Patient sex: M
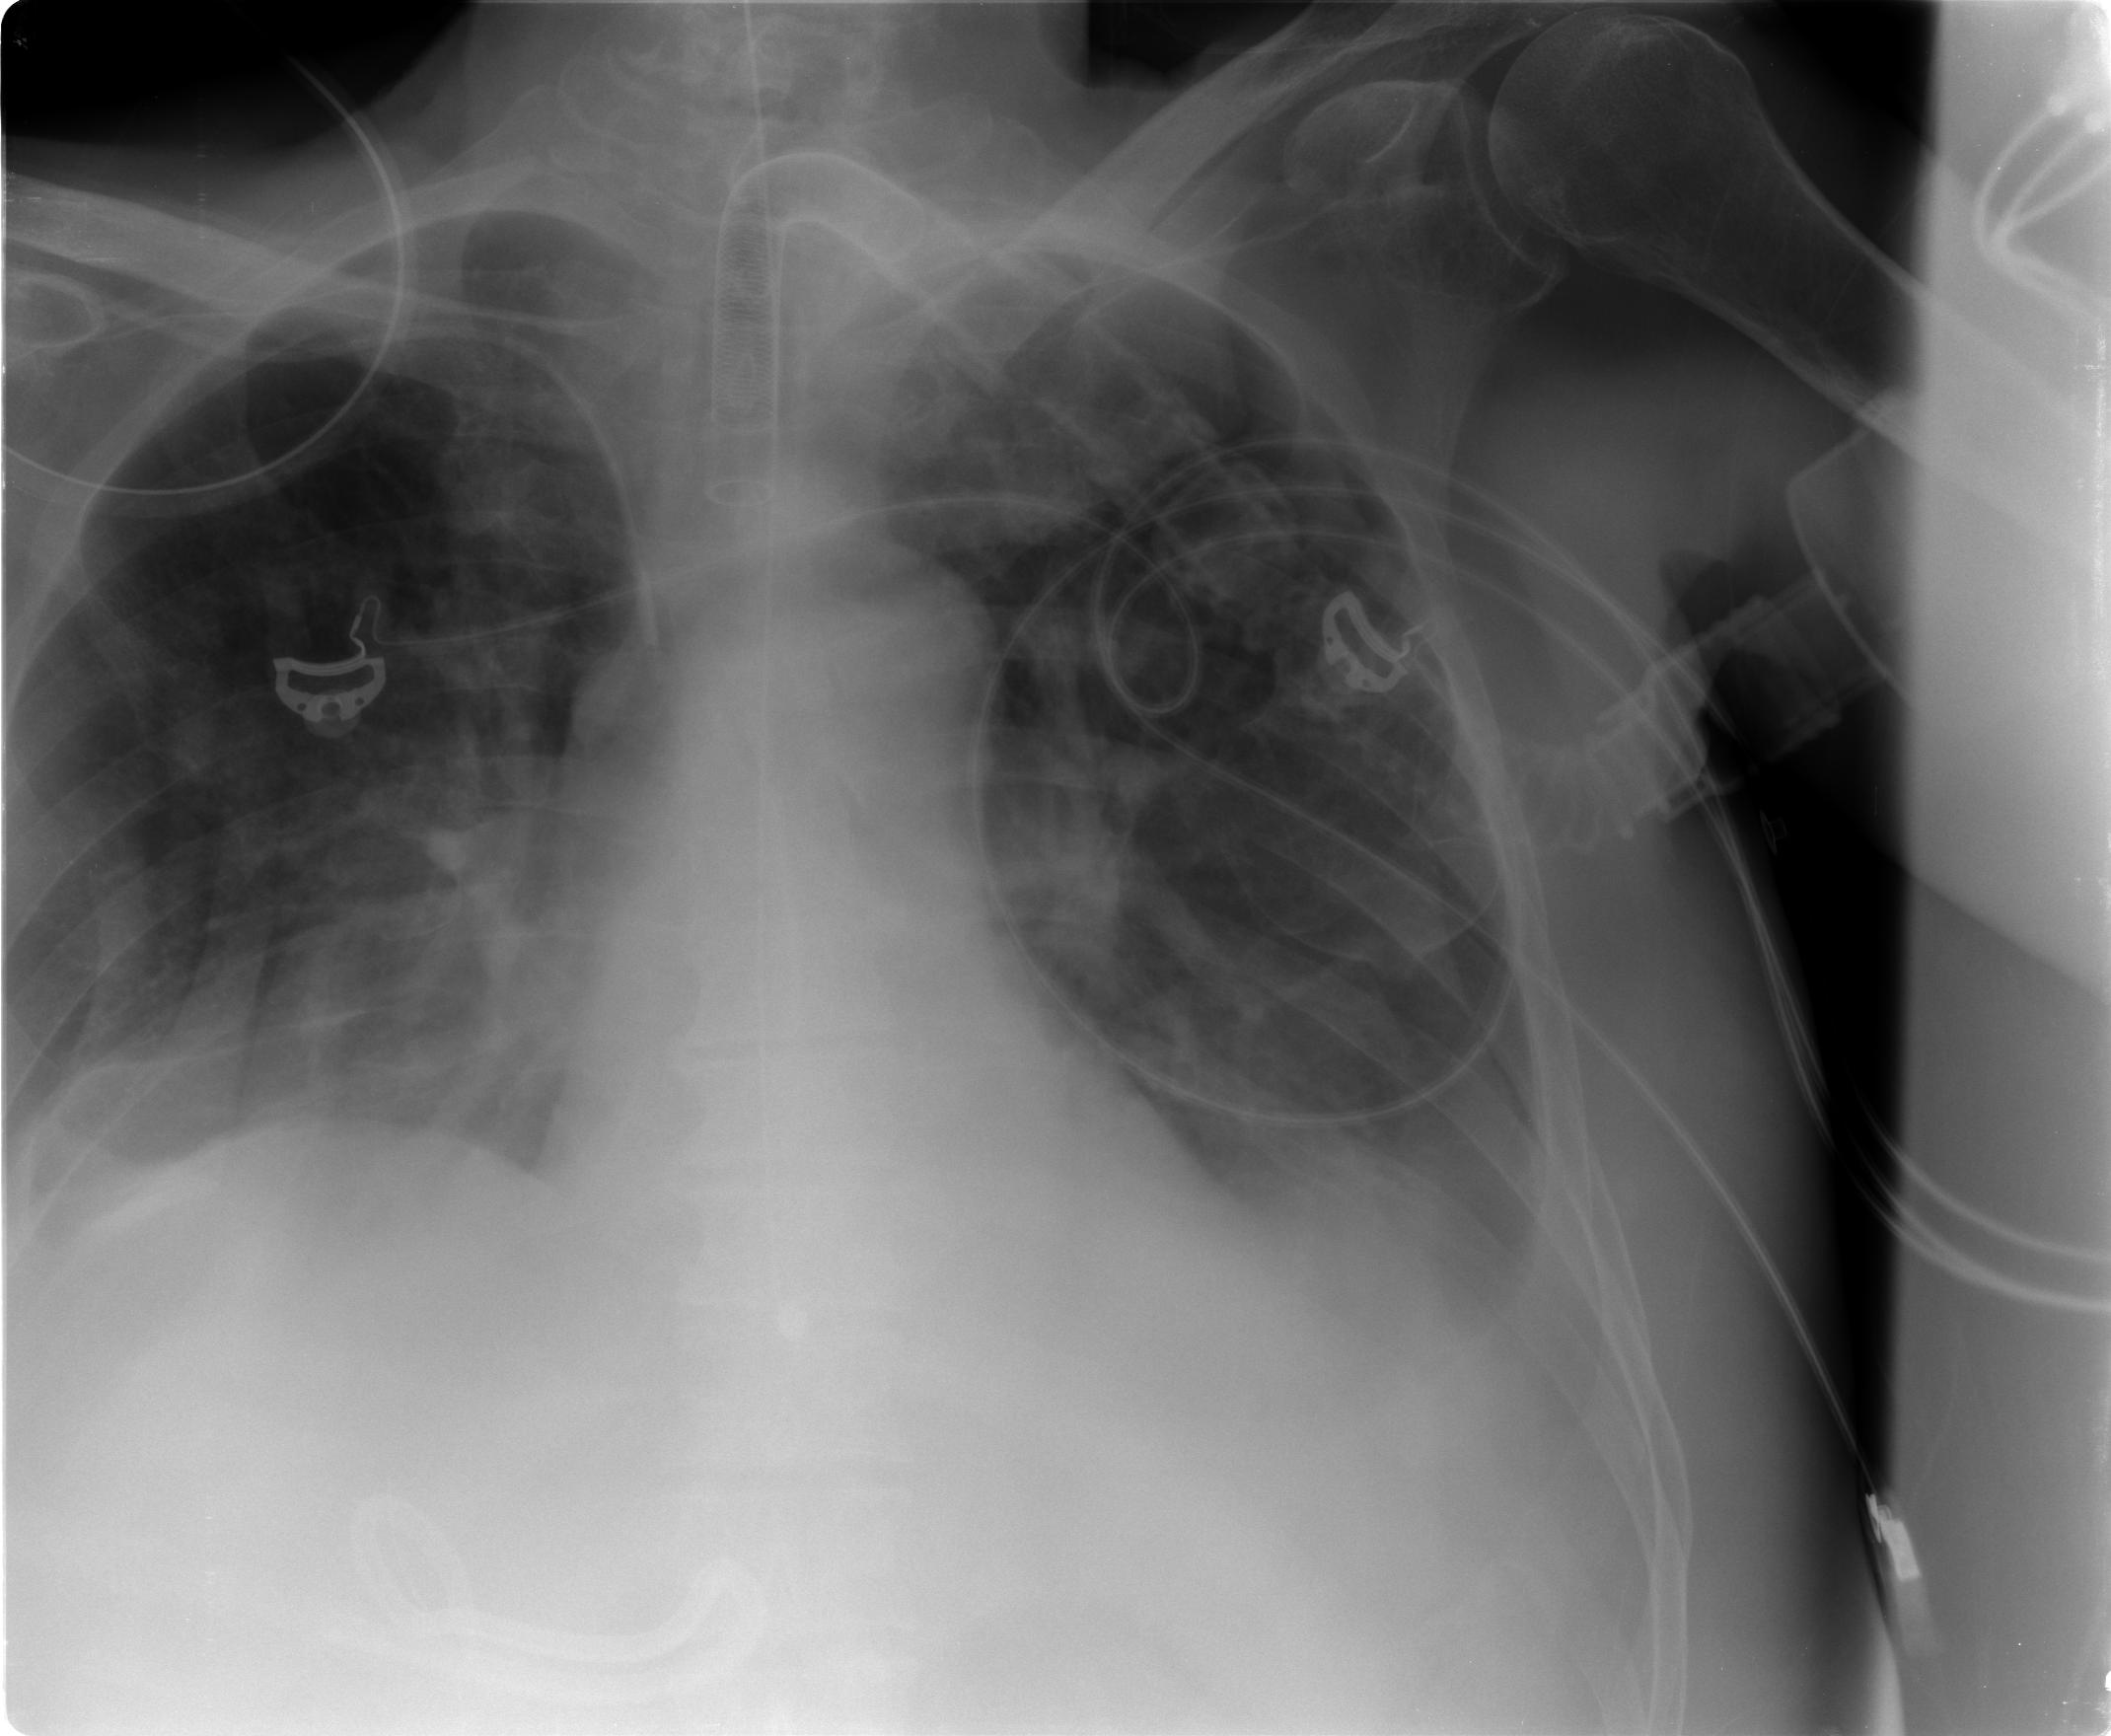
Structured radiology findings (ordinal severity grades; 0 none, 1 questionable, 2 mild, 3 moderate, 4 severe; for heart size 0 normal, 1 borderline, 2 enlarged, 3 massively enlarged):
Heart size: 0
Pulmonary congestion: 2
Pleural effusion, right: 2
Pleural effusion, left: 2
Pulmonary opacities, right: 0
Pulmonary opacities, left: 0
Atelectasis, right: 2
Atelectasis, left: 0